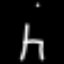
Label: chair